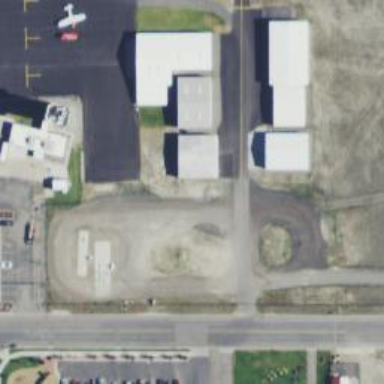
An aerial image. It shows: Image of taxiway at airport.